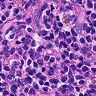
Metastatic tissue present: no